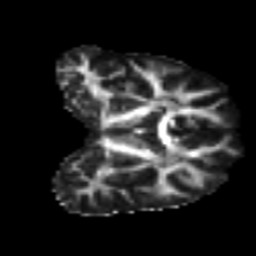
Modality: FA
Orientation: coronal
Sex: male
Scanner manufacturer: ge
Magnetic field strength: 3 T
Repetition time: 7 s
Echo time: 0.08 s